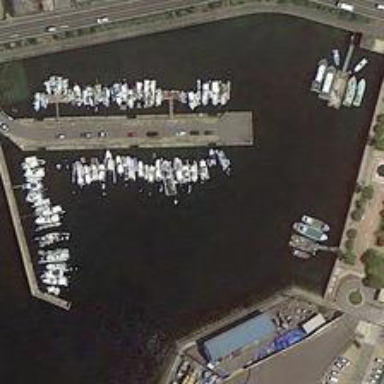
Many crowded white boats are in a port near a road .